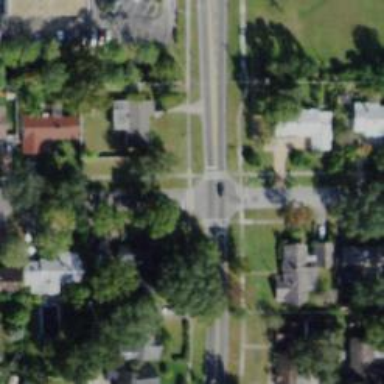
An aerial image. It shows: Marked road crossing.